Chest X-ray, PA view. Patient: 88 years old, sex F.
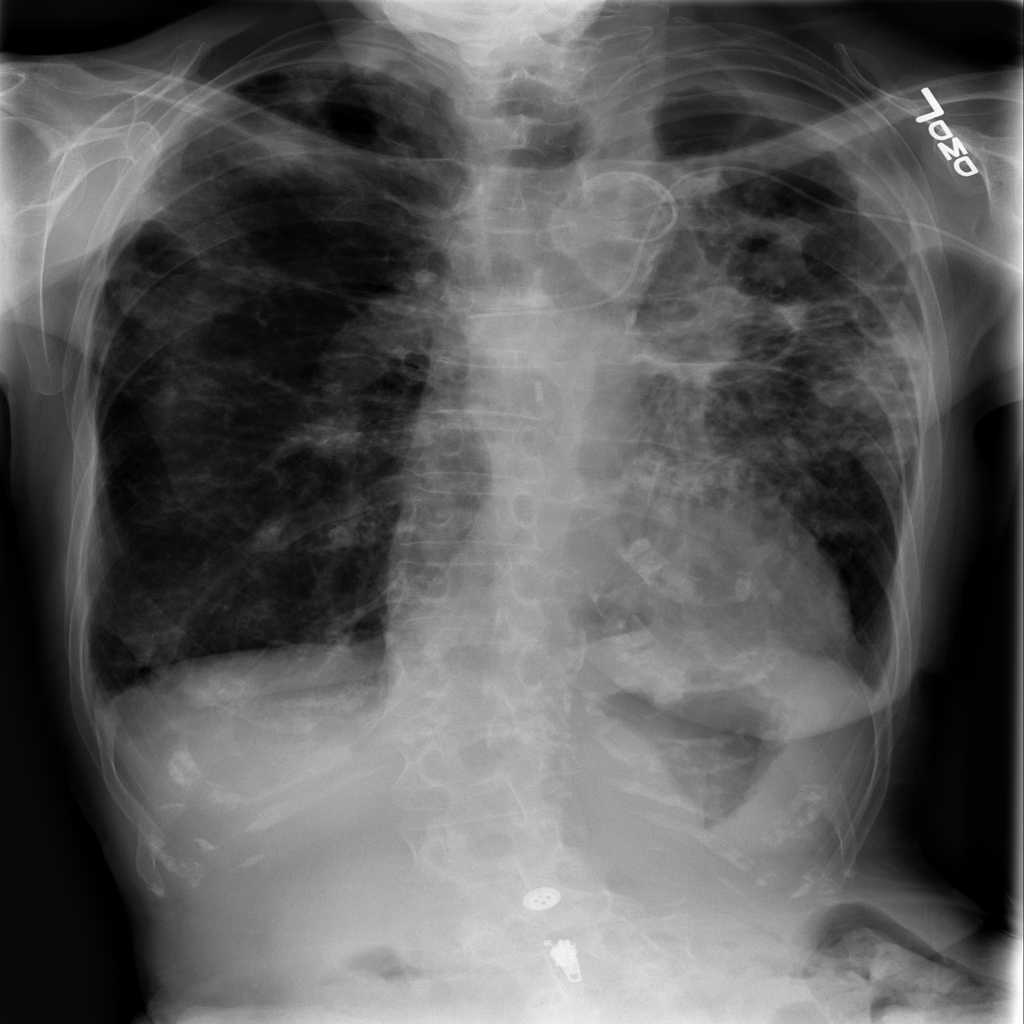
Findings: Fibrosis, Infiltration